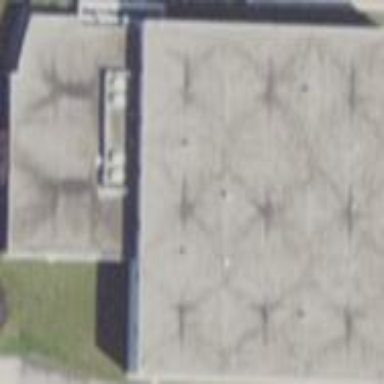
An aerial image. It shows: Industrial building.